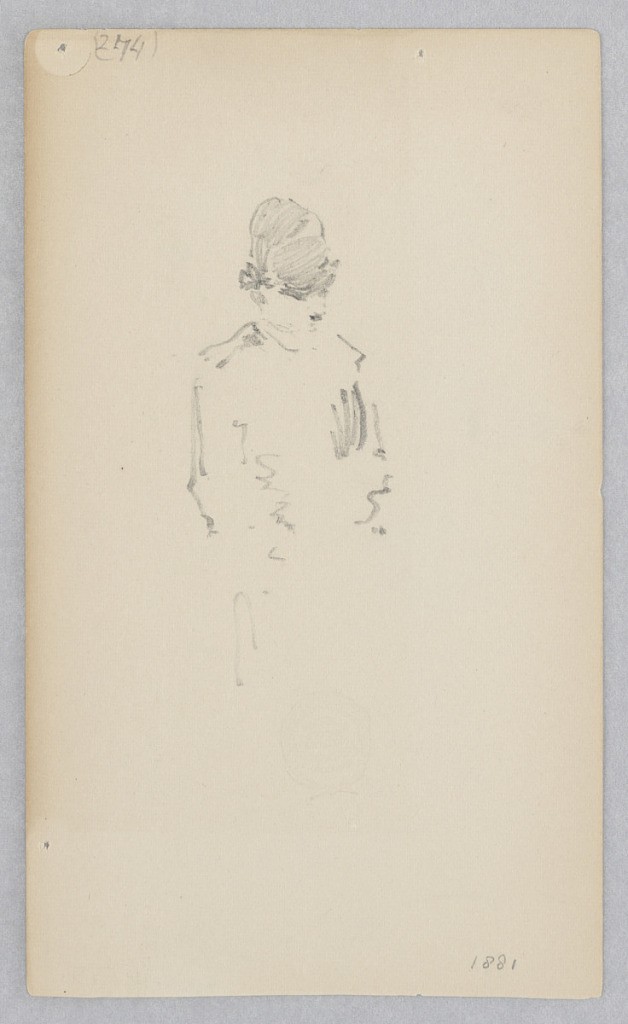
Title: Man
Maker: Robert Frederick Blum, American, 1857–1903
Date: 1881
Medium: Graphite on wove paper
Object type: Drawing
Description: Half-length front view of male figure in a cap.